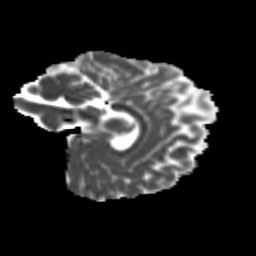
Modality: MD
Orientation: sagittal
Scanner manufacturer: siemens
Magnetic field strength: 3 T
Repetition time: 9.2 s
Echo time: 0.084 s